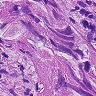
Metastatic tissue present: yes